Question: I have these two classes:
'''
public class Root {
public ProfileInfoResult ProfileInfoResult = new ProfileInfoResult();
}
public class ProfileInfoResult {
public String joiningYear;
}
'''
this is my json string which i have to deserialize:
'''
{"ProfileInfoResult":{"joiningYear":"2009"}}
'''
This is code to deserialize:
'''
Gson gson = new Gson();
JSONObject obj = new JSONObject(responseString); //responseString= {"ProfileInfoResult":{"joiningYear":"2009"}}
Root resultObj = new Root();
String resStr = obj.toString();
try
{
resultObj = gson.fromJson(resStr, Root.class);
}
catch(Exception e)
{
Log.i("myyyy", e.getMessage());
e.printStackTrace();
}
'''
Java debug says that resultObj cannotbe resolved to a variable.
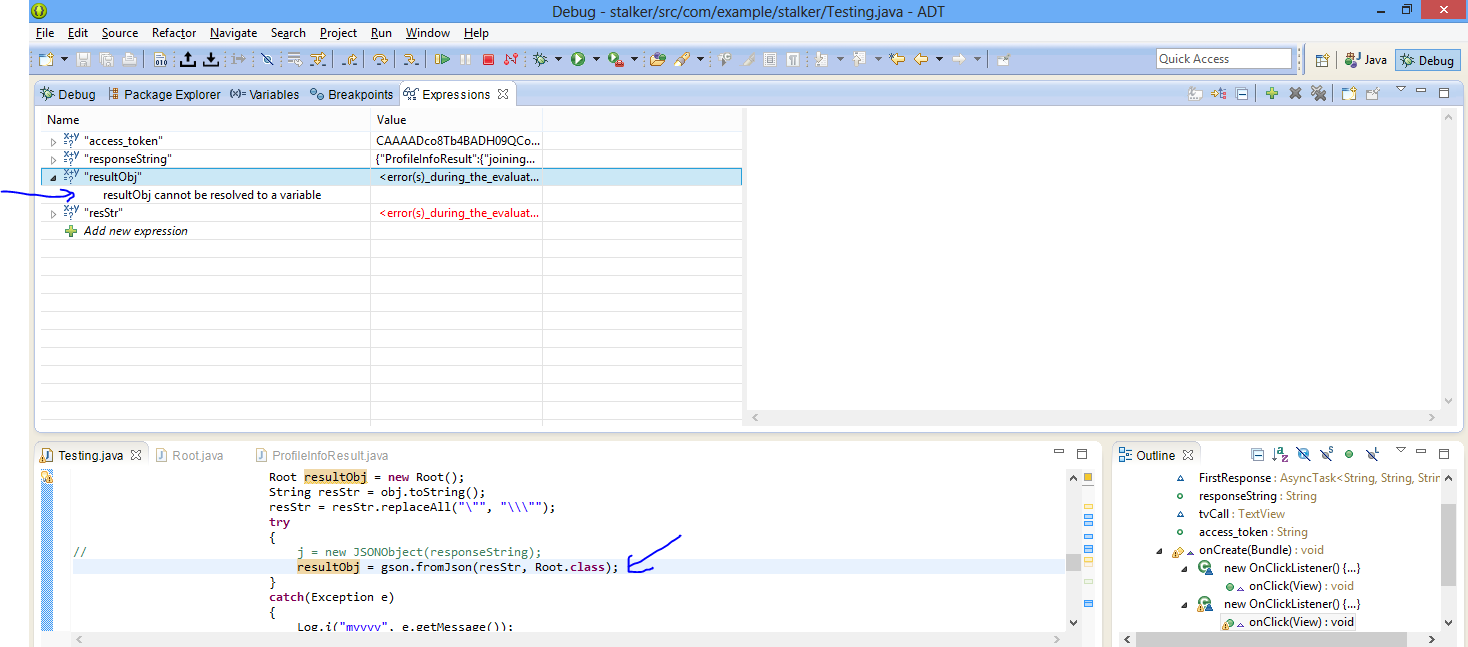
Answer: '''
String str = "{"ProfileInfoResult":{"joiningYear":"2009"}}";
Root root = new Root();
Gson gson = new Gson();
root = gson.fromJson(str, Root.class);
TextView b = new TextView(context);
b.setText(root.ProfileInfoResult.joiningYear);
'''
this is working fine.